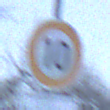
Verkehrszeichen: Geschwindigkeit10
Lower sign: HinweisDurchVerbaleAngabe9
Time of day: Midday
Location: Outdoor (Nature)
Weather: Overcast
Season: Winter
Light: Natural